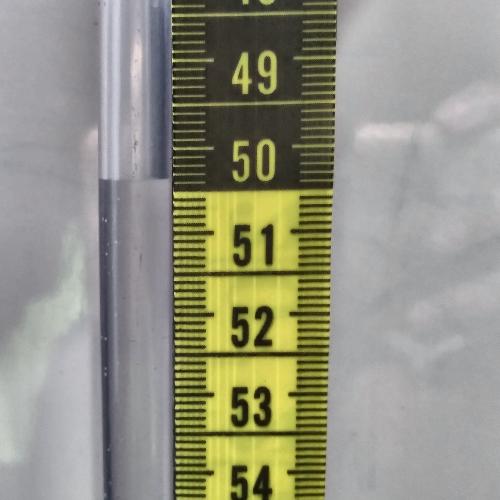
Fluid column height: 50.3 cm